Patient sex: F
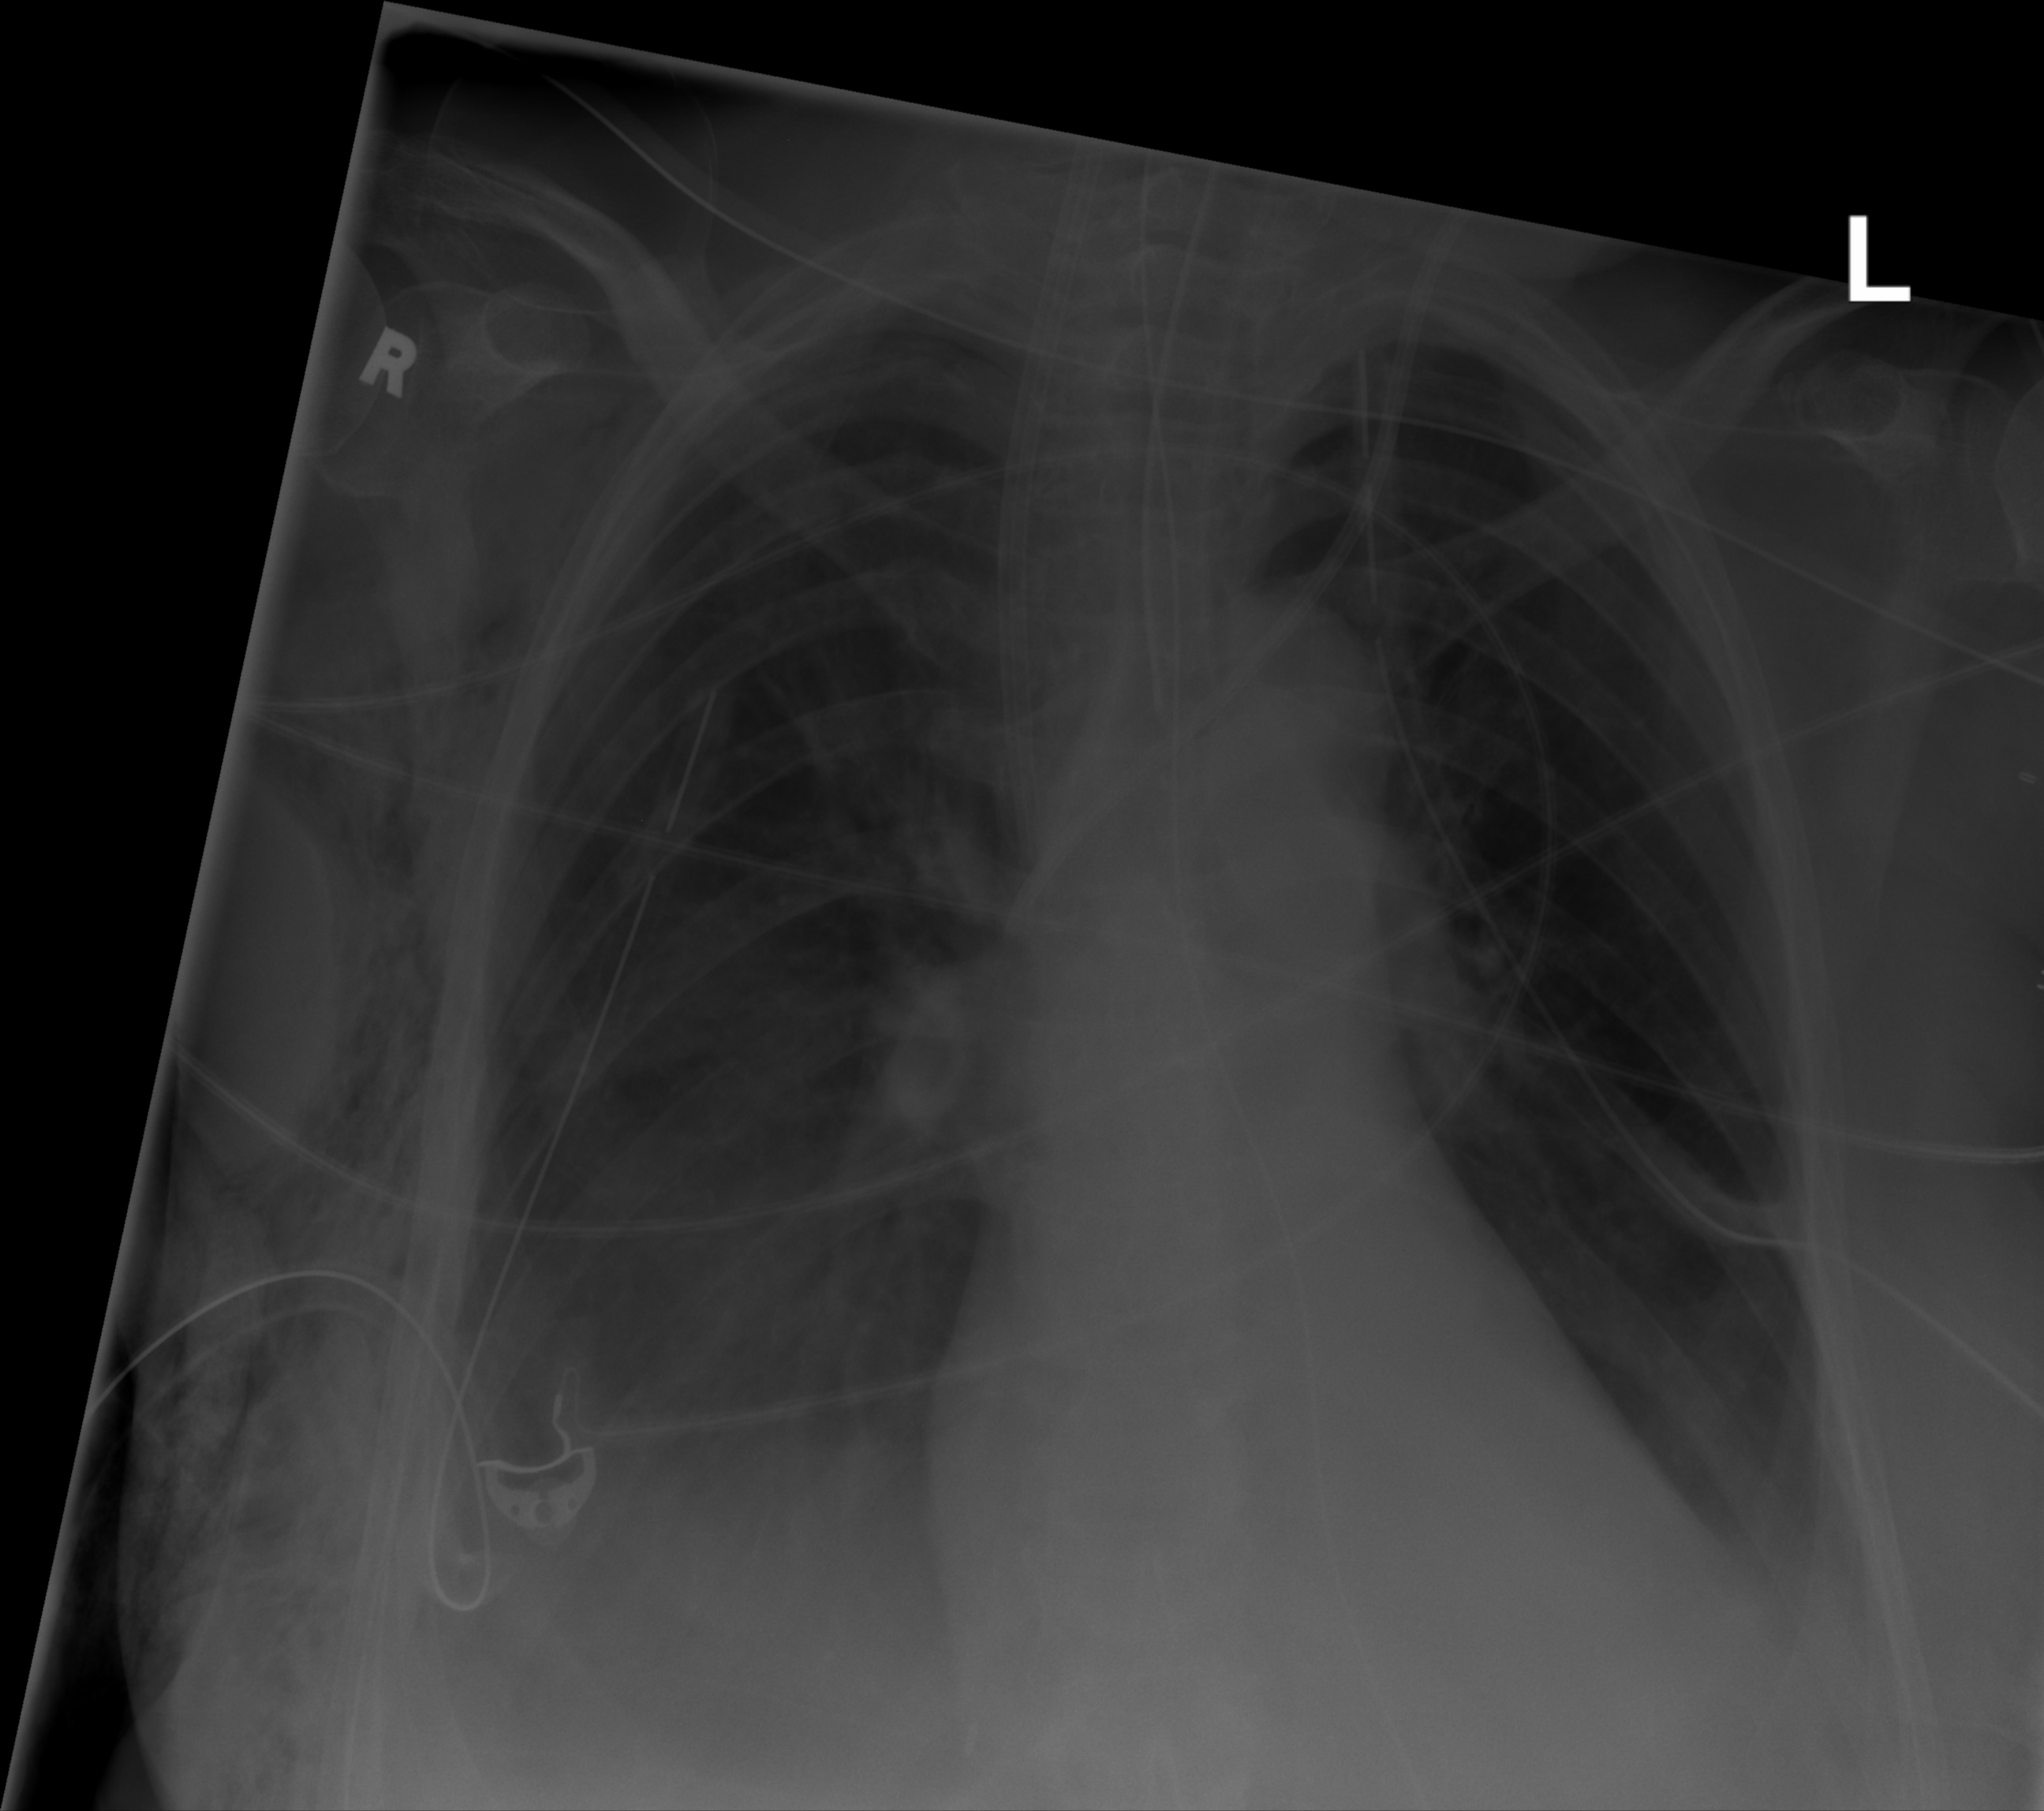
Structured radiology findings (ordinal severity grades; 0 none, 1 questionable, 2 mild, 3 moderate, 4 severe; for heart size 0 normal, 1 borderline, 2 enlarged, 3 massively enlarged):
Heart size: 0
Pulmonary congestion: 0
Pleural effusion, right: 2
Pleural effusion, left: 0
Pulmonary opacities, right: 0
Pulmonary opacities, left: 0
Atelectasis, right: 0
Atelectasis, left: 0